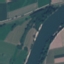
Land use / land cover: River